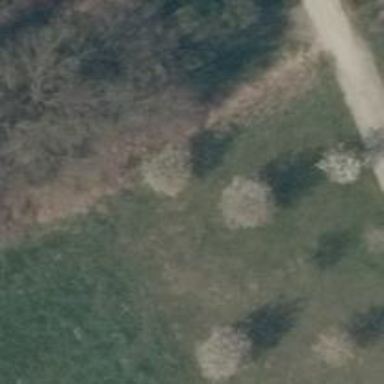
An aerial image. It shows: Broadleaved tree with lush leaves.